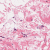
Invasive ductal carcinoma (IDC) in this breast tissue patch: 0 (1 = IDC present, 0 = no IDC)